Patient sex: M
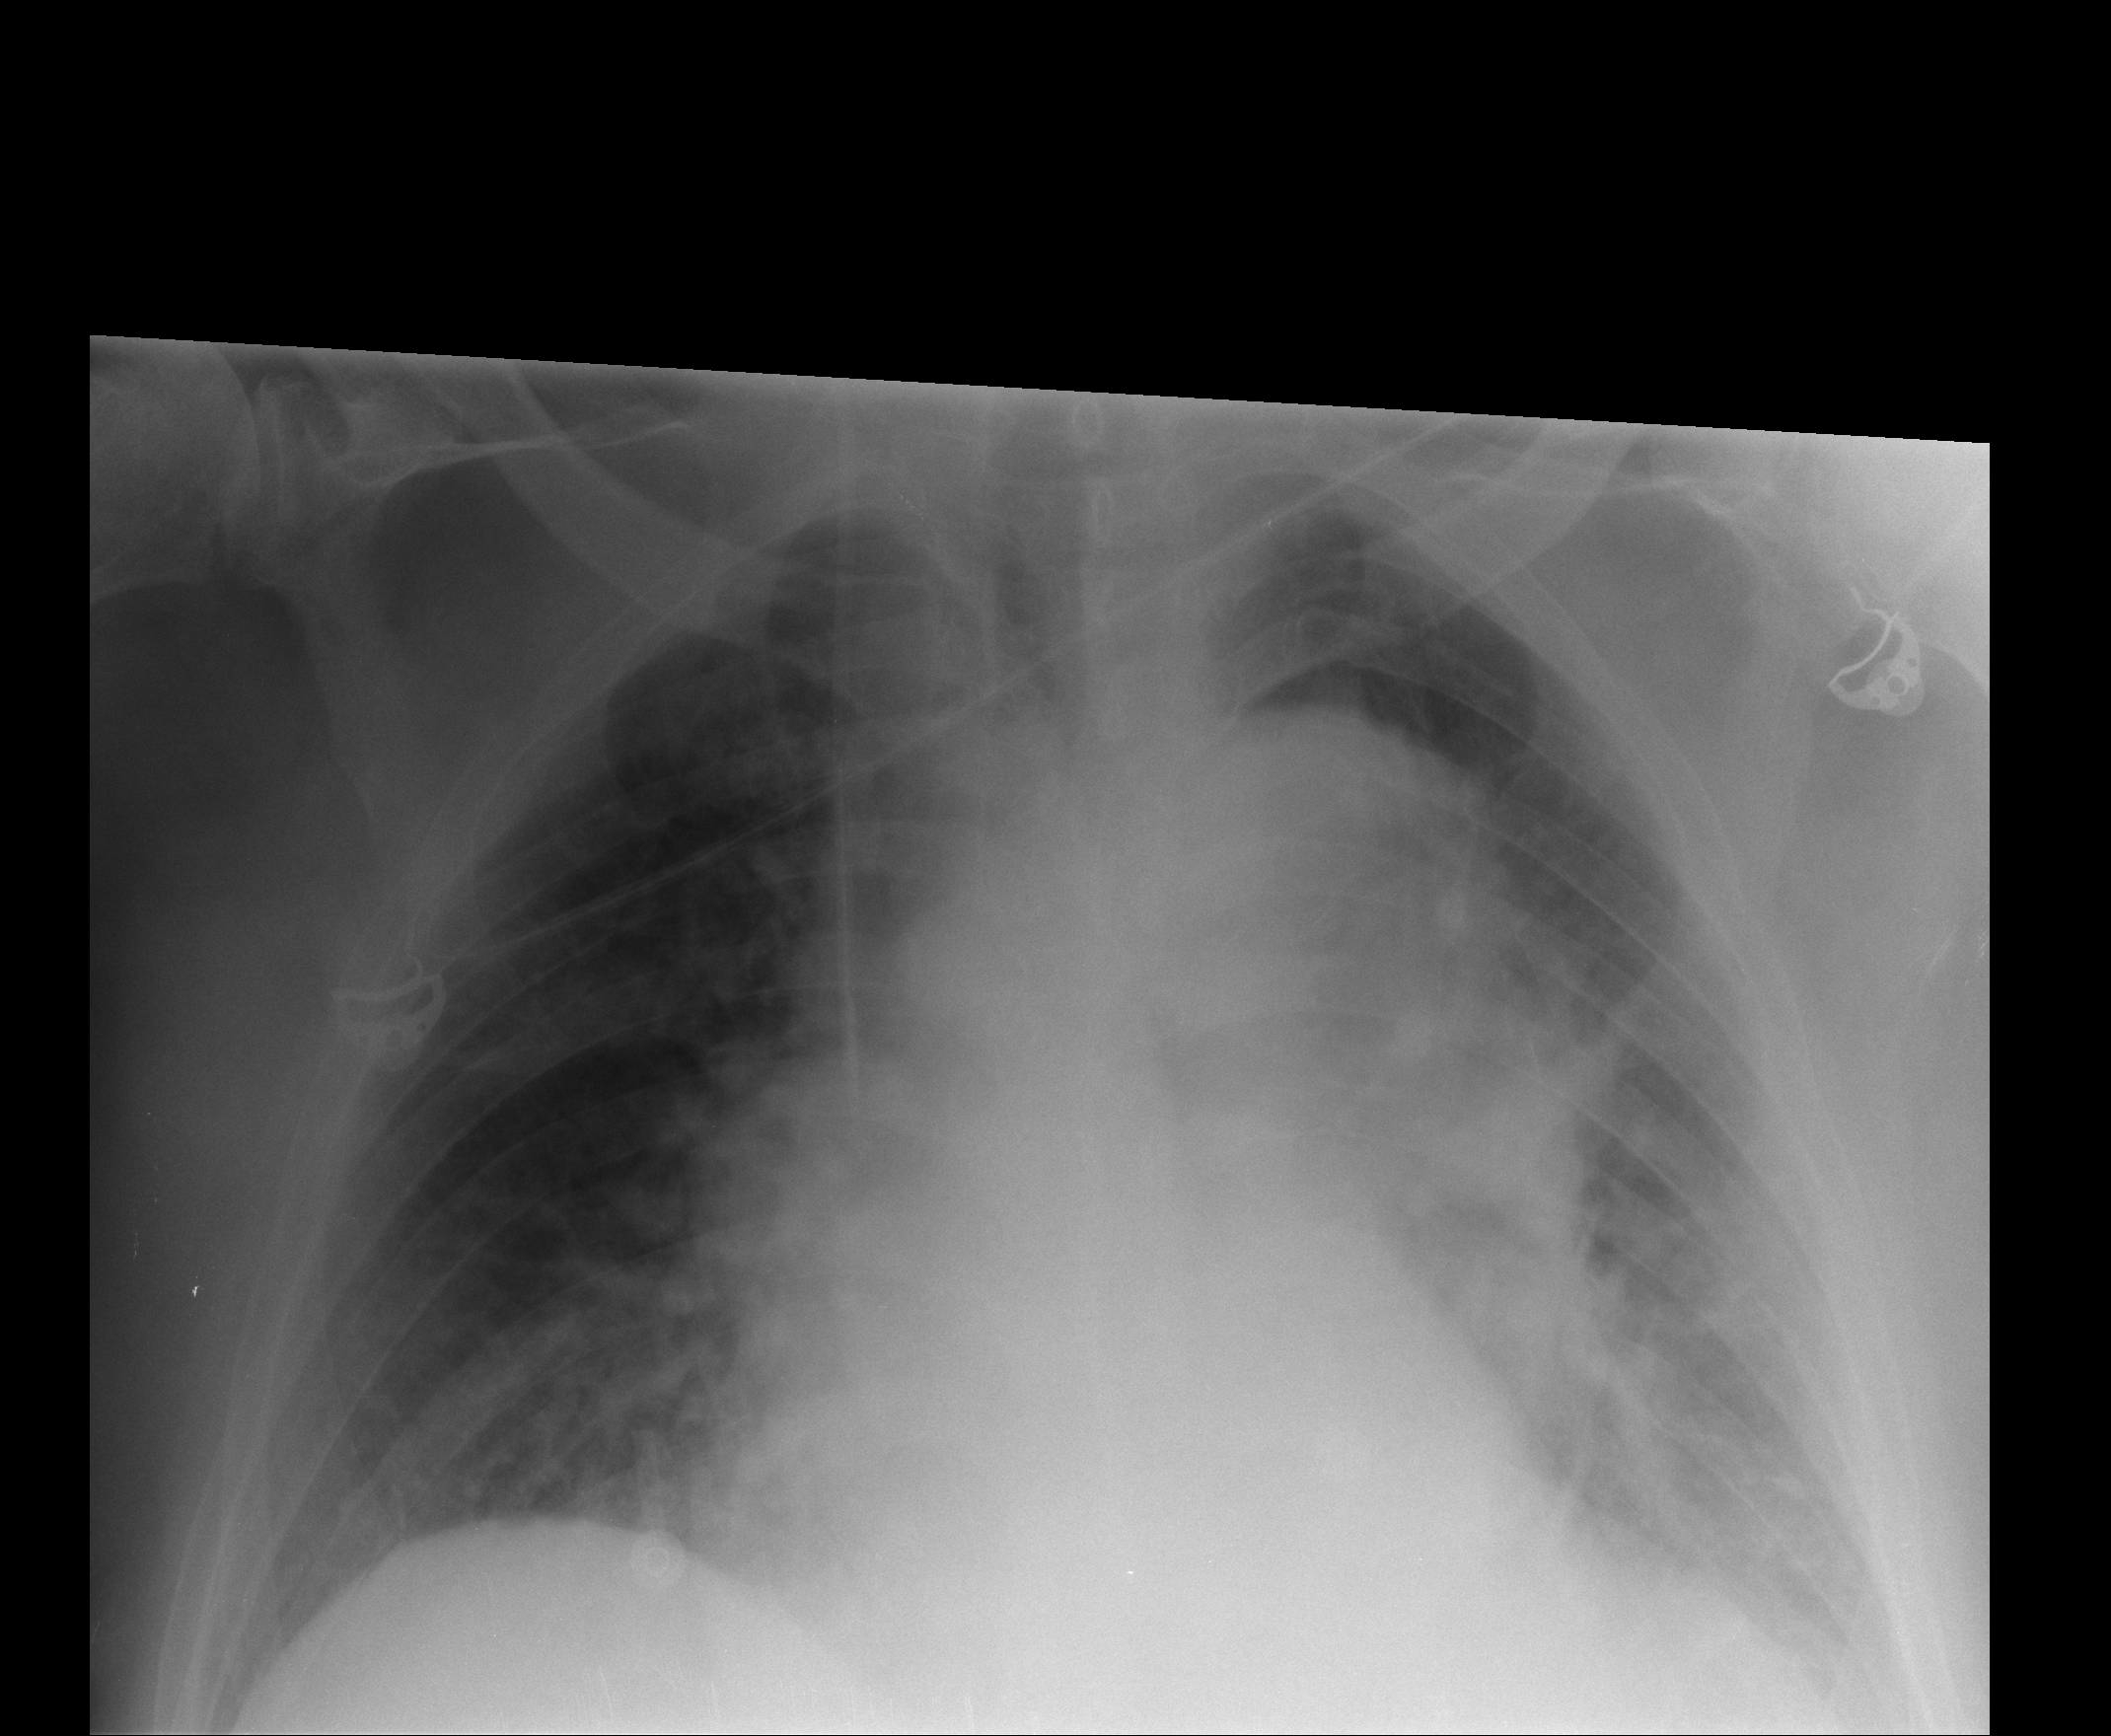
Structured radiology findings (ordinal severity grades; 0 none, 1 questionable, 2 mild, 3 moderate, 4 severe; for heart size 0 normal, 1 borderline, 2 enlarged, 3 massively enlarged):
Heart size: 2
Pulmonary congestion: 2
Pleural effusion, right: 0
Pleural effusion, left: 0
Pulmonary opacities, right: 0
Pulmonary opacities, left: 0
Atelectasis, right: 2
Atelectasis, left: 2